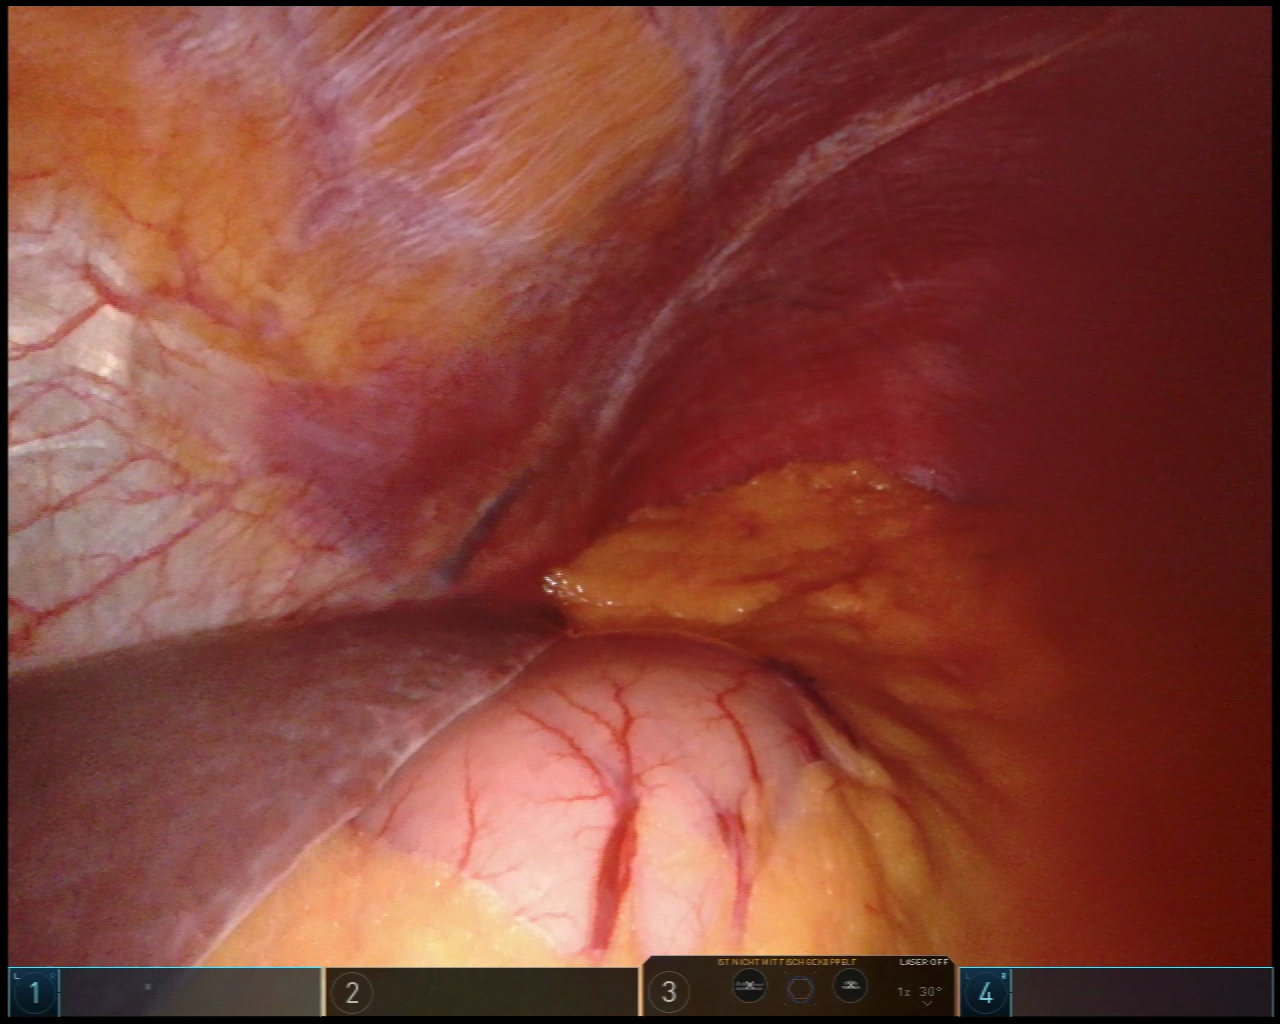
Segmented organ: liver
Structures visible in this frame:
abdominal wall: yes
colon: no
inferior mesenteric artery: no
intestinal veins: no
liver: yes
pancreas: no
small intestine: no
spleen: no
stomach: yes
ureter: no
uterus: no
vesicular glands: no